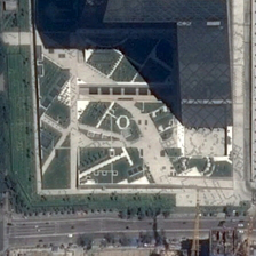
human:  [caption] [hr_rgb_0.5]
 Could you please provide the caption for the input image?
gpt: The square is near the big building, and the green trees and two roads.

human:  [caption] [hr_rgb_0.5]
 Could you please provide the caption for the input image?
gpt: many vehicles on the road in the the stream never stops flowing .

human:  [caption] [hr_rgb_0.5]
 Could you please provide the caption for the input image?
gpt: A square surrounded by trees is divided into many parts.

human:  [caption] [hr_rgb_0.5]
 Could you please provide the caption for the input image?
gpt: A square is close to a big building and two roads. There are green trees on one side of the road.

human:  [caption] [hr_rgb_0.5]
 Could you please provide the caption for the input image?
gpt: The square surrounded by trees is divided into many parts.